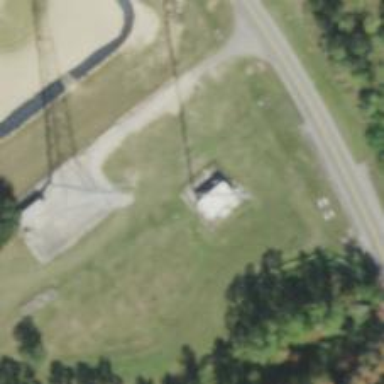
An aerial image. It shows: Communication mast tower.